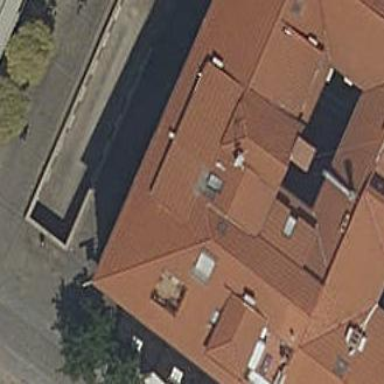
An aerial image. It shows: Yellow apartments building with brown roof.